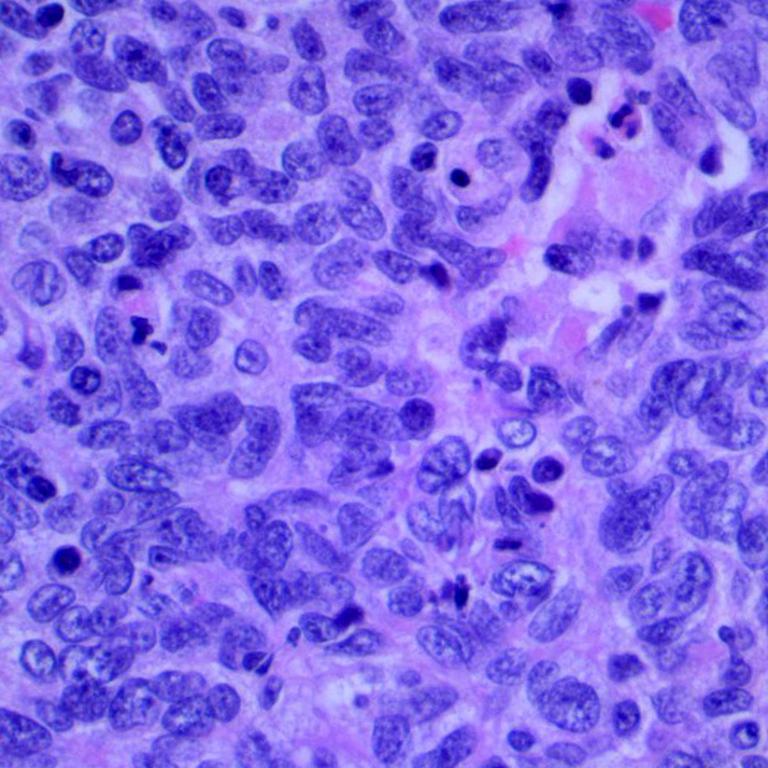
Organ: lung
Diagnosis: squamous carcinomas